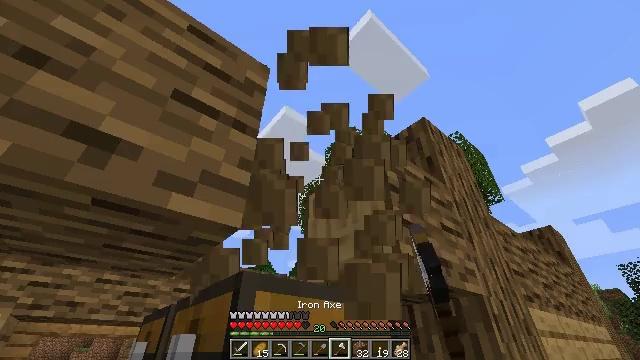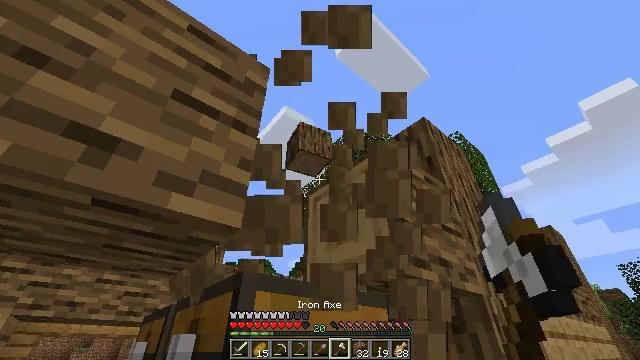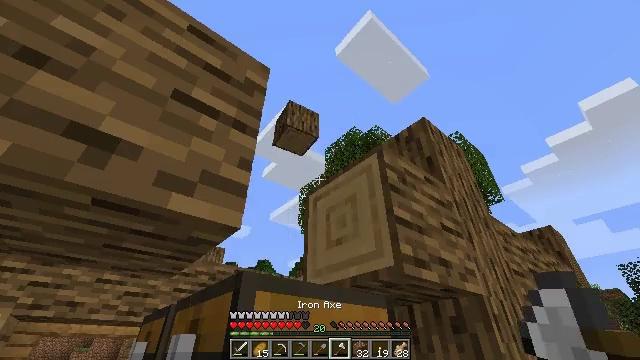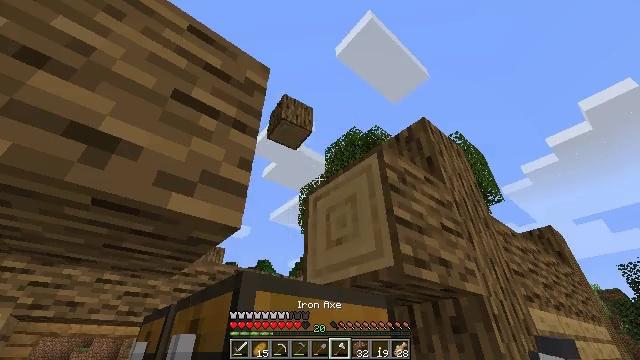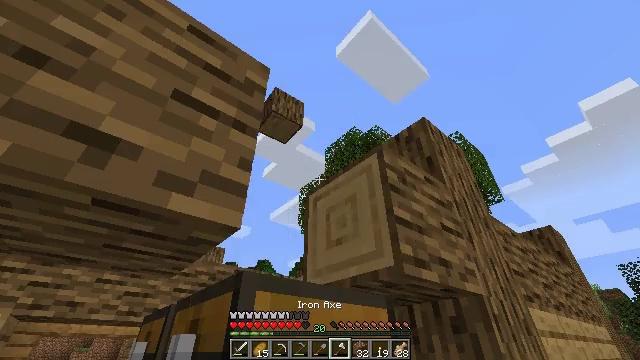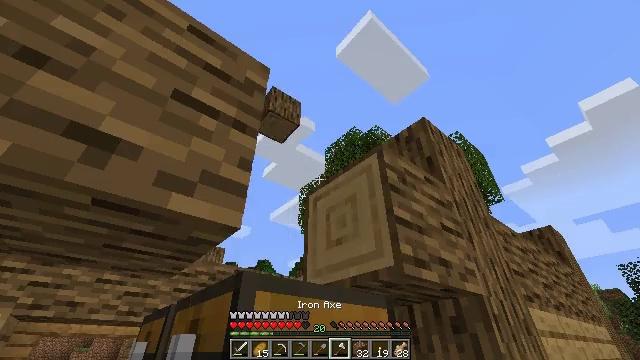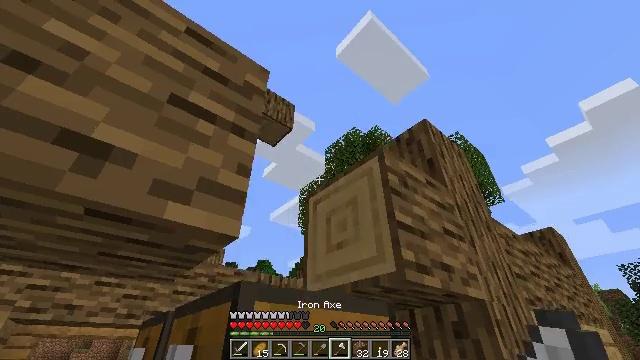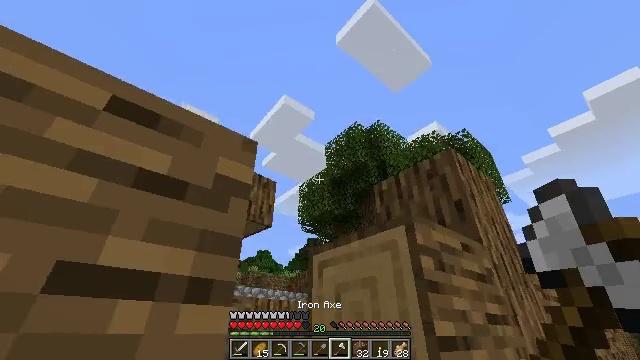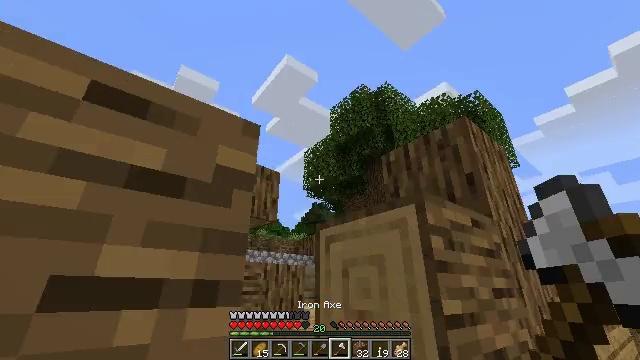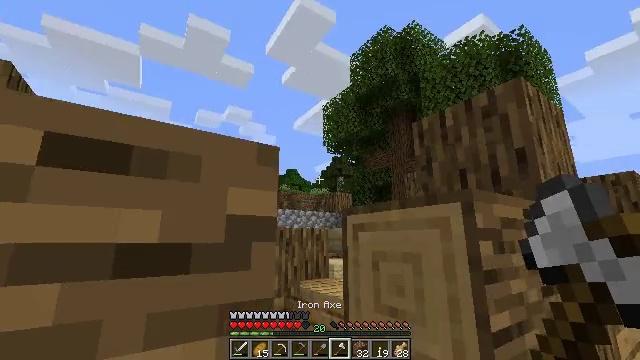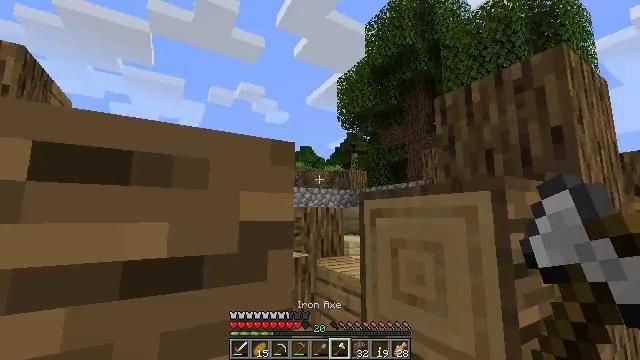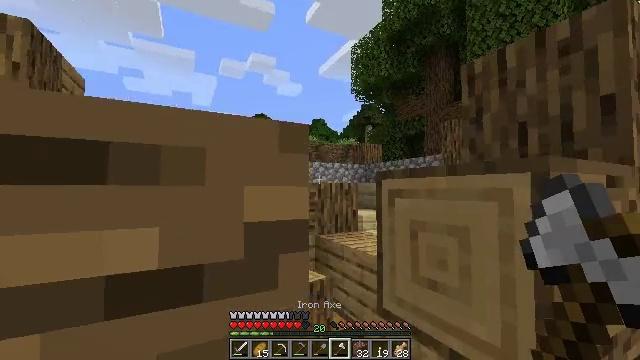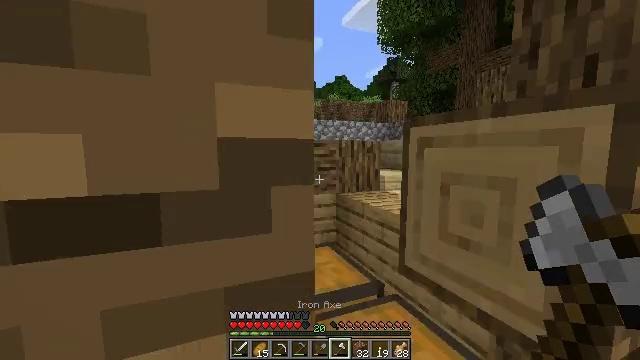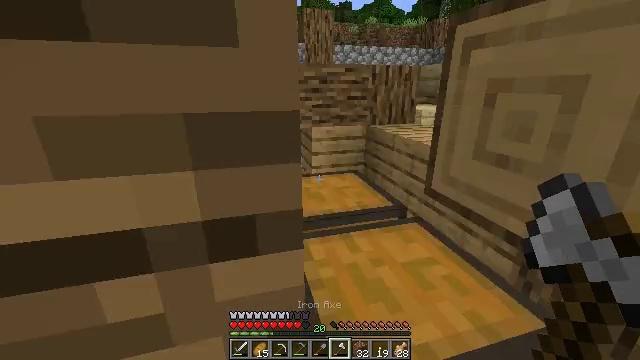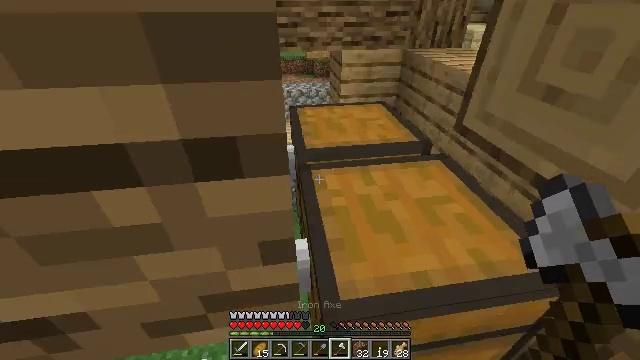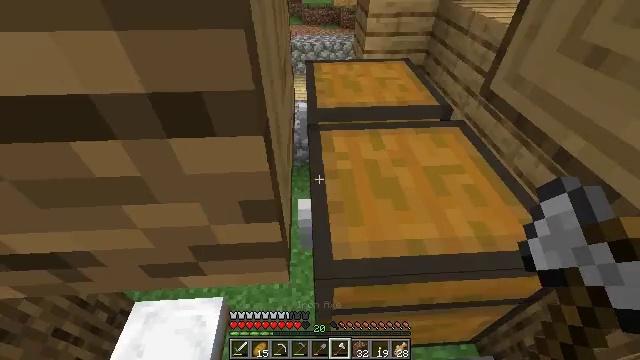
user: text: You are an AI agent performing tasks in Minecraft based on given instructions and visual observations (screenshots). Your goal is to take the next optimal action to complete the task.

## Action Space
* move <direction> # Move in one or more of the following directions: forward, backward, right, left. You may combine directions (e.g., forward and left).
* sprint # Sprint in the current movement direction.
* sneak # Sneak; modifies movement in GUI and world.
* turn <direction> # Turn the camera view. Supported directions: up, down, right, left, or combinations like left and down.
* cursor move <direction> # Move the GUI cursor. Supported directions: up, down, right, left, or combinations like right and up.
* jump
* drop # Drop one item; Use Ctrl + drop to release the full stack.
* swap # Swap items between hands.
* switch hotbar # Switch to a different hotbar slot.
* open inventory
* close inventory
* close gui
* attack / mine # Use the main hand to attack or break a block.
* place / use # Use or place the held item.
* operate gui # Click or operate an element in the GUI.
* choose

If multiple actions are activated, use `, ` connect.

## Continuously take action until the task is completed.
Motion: motion action
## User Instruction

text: Access your crafting grid to produce bone meal.
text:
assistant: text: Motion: no_op
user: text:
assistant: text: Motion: no_op
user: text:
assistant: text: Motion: no_op
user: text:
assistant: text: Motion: no_op
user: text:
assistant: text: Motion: no_op
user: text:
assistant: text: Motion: move forward, jump
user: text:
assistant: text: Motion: move forward, turn down, jump
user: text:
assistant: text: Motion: move forward, turn left and down, jump
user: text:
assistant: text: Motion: move forward, turn left and down, jump
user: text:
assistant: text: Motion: move forward, turn left and down, jump
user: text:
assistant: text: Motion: move forward and move right, turn left and down, jump
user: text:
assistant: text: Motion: move forward and move right, turn left and down, jump
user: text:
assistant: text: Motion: move forward and move right, turn left and down
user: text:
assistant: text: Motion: move forward, turn left and down
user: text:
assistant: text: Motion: turn left and down
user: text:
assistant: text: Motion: turn left and down
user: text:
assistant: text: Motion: turn down
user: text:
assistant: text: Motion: turn right and down
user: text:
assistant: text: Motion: turn right and down
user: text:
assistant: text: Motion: turn right and down
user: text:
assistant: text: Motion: turn right
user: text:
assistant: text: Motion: turn right and up, use / place
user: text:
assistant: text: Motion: use / place
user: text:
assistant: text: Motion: use / place
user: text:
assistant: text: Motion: use / place
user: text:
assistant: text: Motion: no_op
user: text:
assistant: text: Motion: open gui
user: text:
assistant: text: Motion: no_op
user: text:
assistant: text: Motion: no_op
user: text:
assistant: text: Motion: no_op